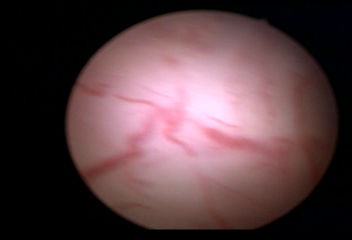
Modality: WLC
Class: Normal mucosa
Bladder cancer association: No